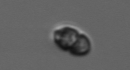
Label: Dinophyceae